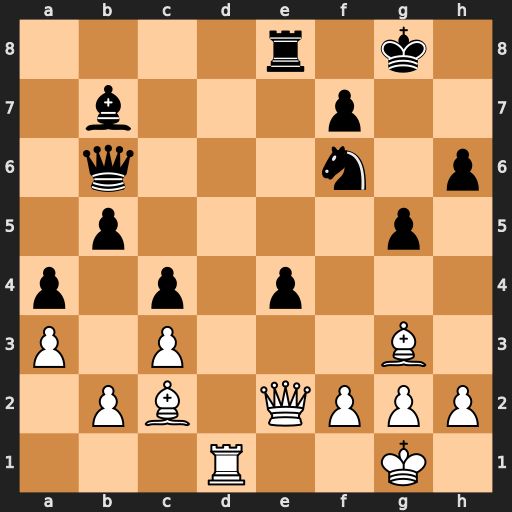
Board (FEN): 4r1k1/1b3p2/1q3n1p/1p4p1/p1p1p3/P1P3B1/1PB1QPPP/3R2K1
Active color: w
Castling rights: -
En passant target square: -
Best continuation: Rd6 Bc6 Rxf6